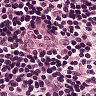
Metastatic tissue present: no